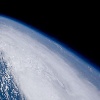
Label: cloud